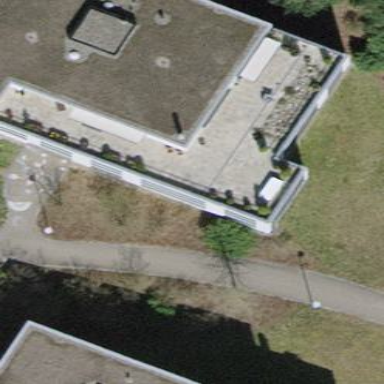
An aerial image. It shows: Apartment building with flat roof.